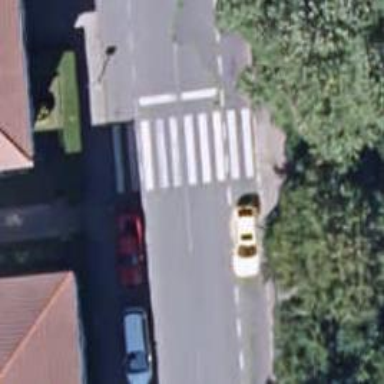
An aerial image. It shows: Uncontrolled crossing on the road.